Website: macys
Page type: delivery-shipping
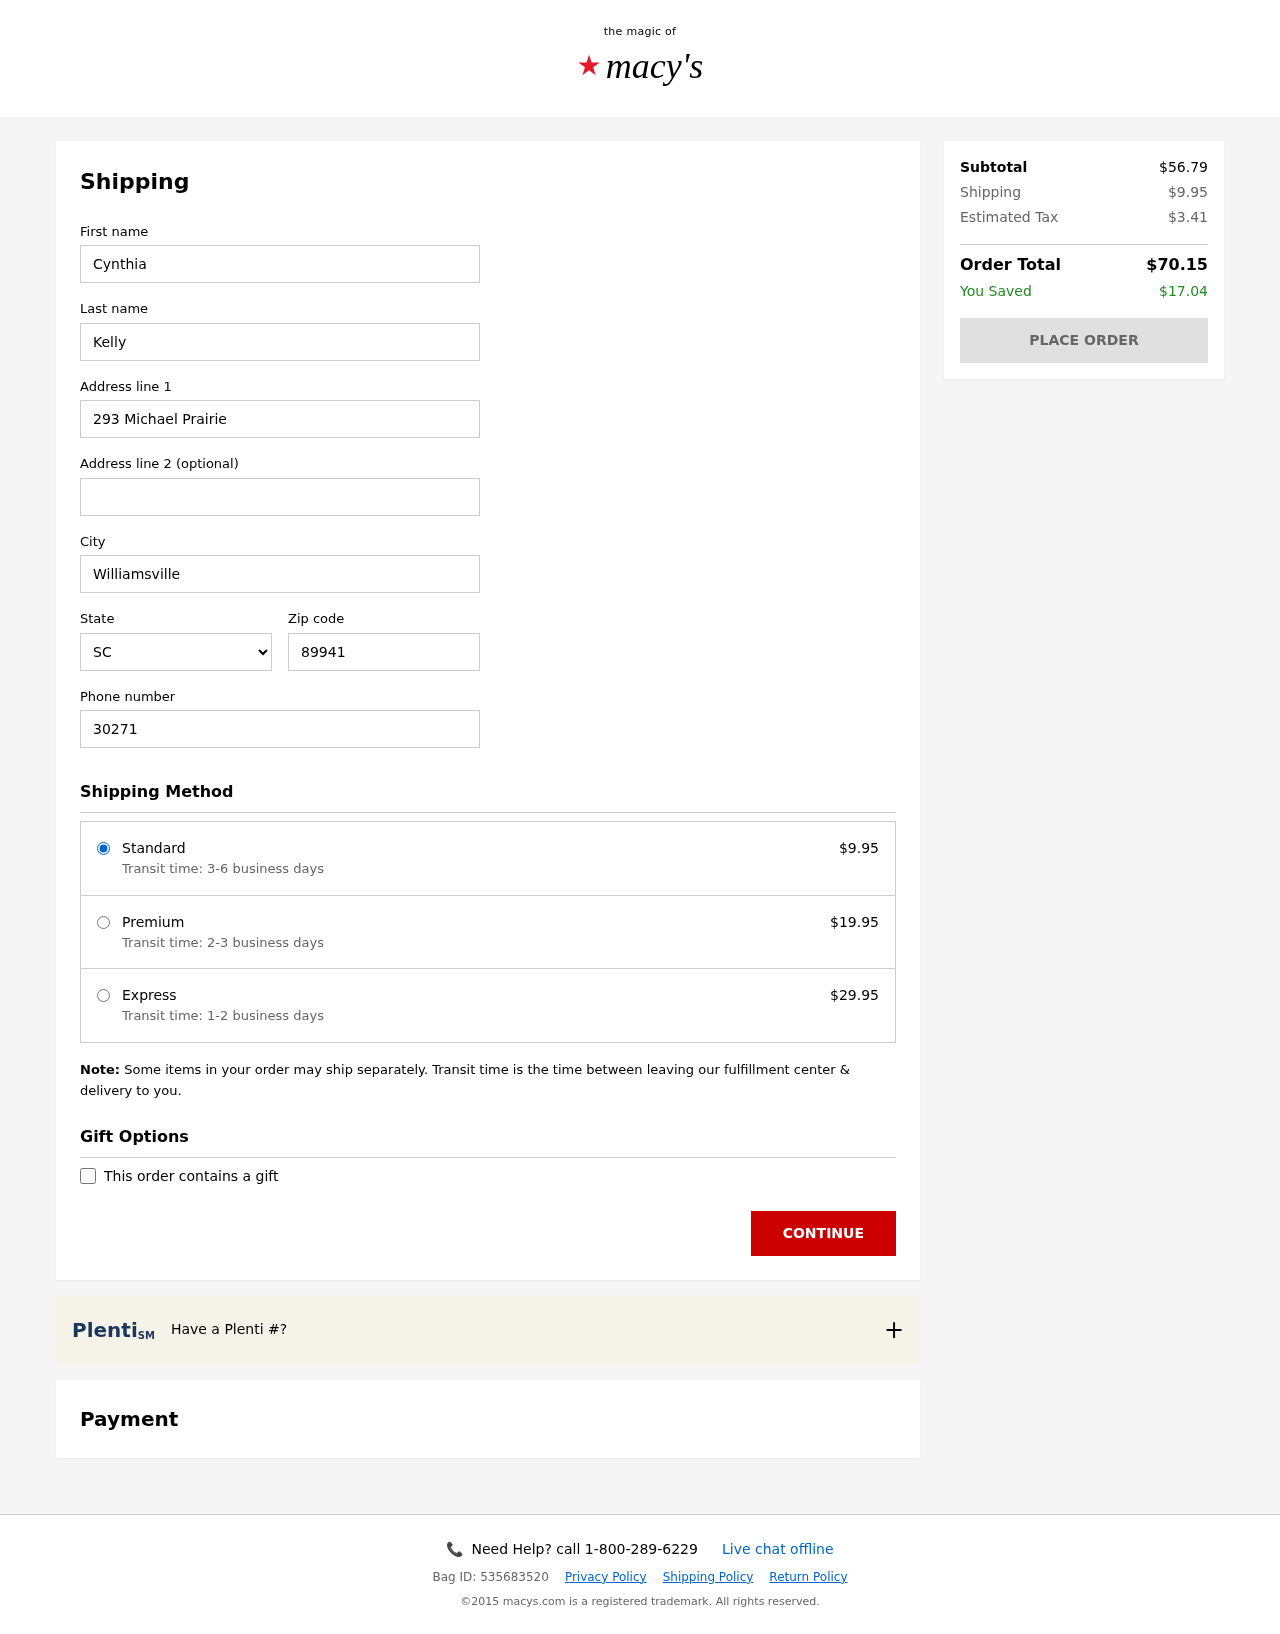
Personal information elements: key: PII_CITY
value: Williamsville
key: PII_FIRSTNAME
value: Cynthia
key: PII_LASTNAME
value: Kelly
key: PII_PHONE
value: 3027135062
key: PII_POSTCODE
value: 89941
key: PII_STATE_ABBR
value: SC
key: PII_STREET
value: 293 Michael Prairie
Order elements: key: ORDER_SHIPPING_COST
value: $9.95
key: ORDER_SHIPPING_PREMIUM
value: $19.95
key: ORDER_SHIPPING_EXPRESS
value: $29.95
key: ORDER_SUBTOTAL
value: $56.79
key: ORDER_TAX
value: $3.41
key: ORDER_TOTAL
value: $70.15
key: ORDER_SAVINGS
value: $17.04